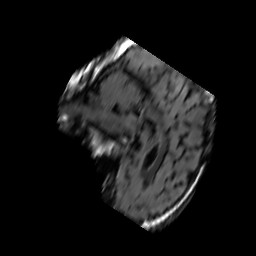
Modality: FLAIR
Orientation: sagittal
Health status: ill
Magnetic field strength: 3 T